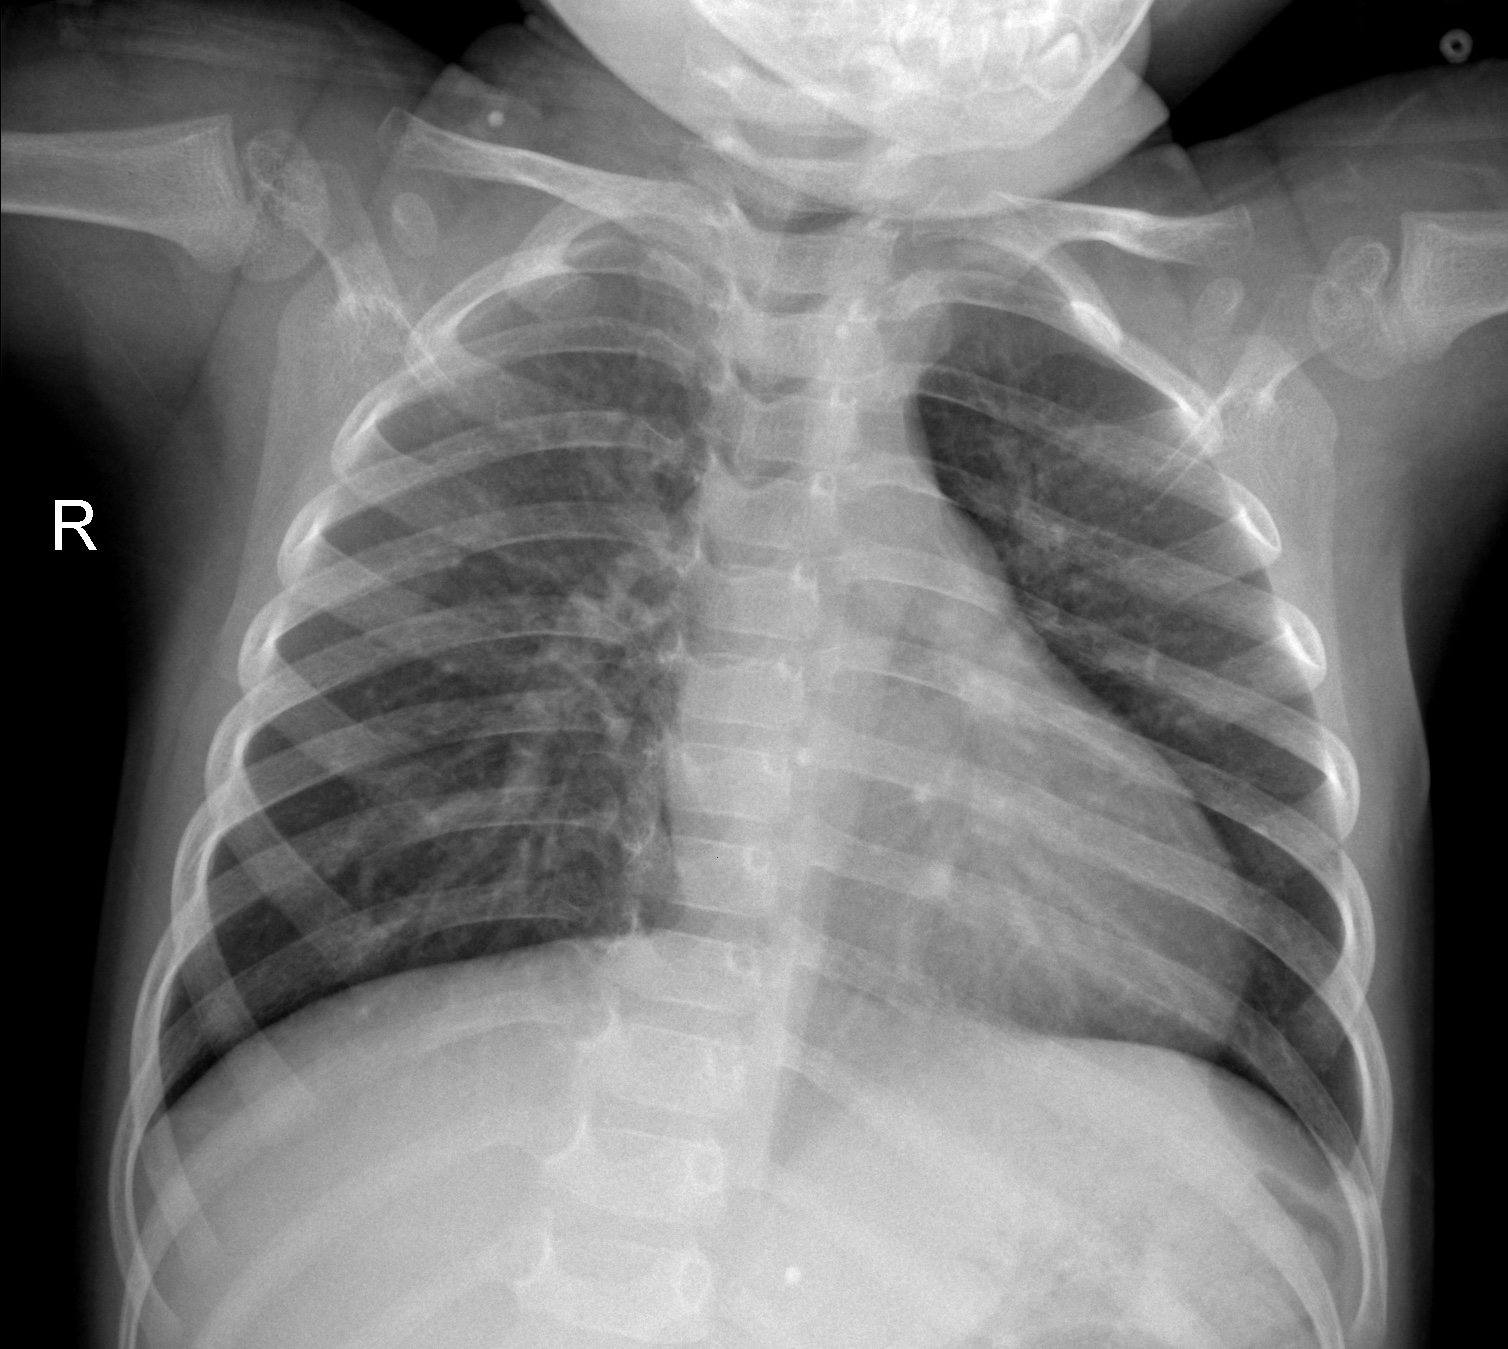
Diagnosis: NORMAL